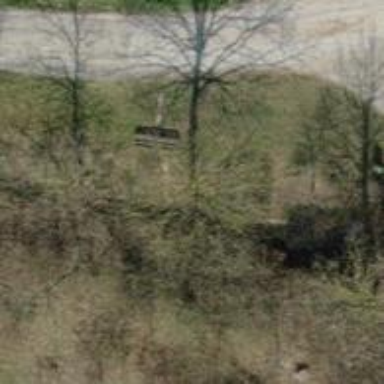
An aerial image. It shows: Bench.